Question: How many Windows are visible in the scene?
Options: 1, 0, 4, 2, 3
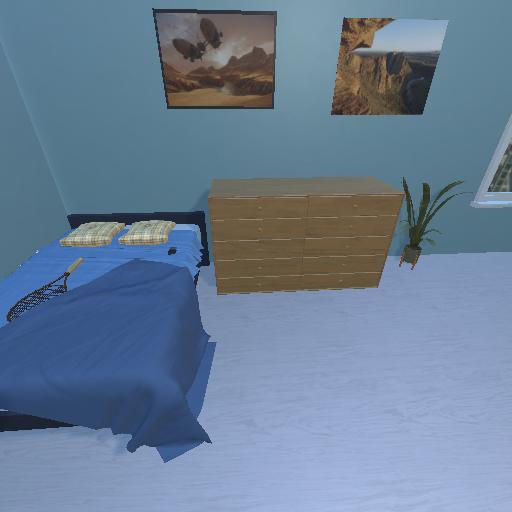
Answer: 1